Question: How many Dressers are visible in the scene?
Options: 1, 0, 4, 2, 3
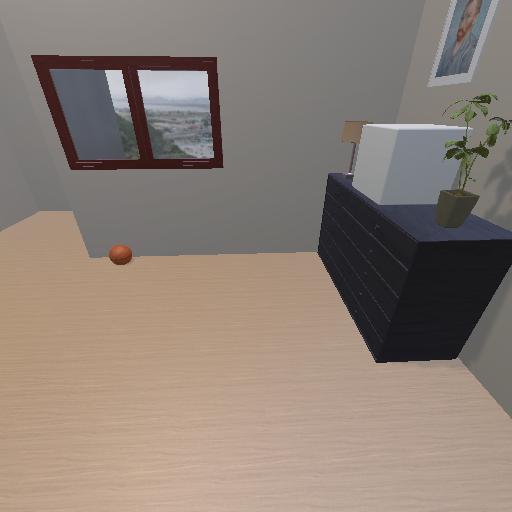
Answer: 1